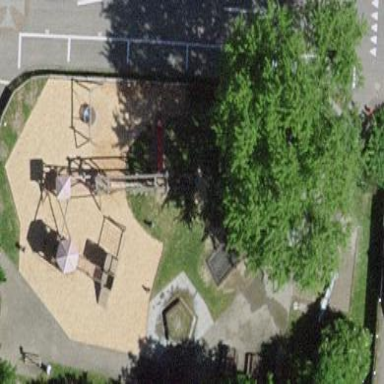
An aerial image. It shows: Playground area for leisure land.